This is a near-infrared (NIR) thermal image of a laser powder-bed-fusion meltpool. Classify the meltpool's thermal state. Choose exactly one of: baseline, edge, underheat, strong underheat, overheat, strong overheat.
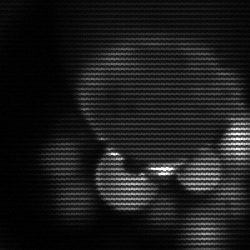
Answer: edge